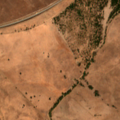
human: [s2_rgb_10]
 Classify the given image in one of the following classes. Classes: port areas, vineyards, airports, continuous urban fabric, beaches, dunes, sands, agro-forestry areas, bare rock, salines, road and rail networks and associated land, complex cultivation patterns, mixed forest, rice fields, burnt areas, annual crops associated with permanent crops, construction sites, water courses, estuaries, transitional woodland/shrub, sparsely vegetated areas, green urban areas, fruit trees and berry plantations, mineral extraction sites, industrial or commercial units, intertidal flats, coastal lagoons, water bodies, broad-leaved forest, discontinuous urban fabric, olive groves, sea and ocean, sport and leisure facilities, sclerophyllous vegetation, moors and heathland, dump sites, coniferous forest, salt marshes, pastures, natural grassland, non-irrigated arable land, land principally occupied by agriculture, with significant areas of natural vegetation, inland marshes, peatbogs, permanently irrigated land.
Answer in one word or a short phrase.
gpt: non-irrigated arable land, transitional woodland/shrub